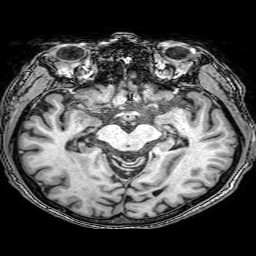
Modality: T1w
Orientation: coronal
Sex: male
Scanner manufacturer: philips
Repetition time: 0.008236 s
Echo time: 0.0038 s